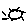
Label: sun